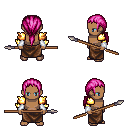
a pixel art fantasy rpg character, male body template, human, dark skin, gold arm armor, robe skirt, pink ponytail hairstyle, white cloth bracers, spear, four views (front, back, left, right), 2x2 character sprite sheet, small pixel art, hard edges, no anti-aliasing